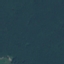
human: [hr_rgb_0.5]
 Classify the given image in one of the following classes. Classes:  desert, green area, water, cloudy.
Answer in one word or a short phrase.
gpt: green area